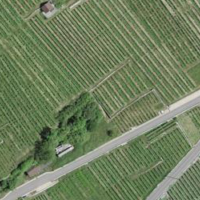
EUNIS habitat code: 40
Species observed at this site:
Cornus sanguinea
Himantoglossum hircinum